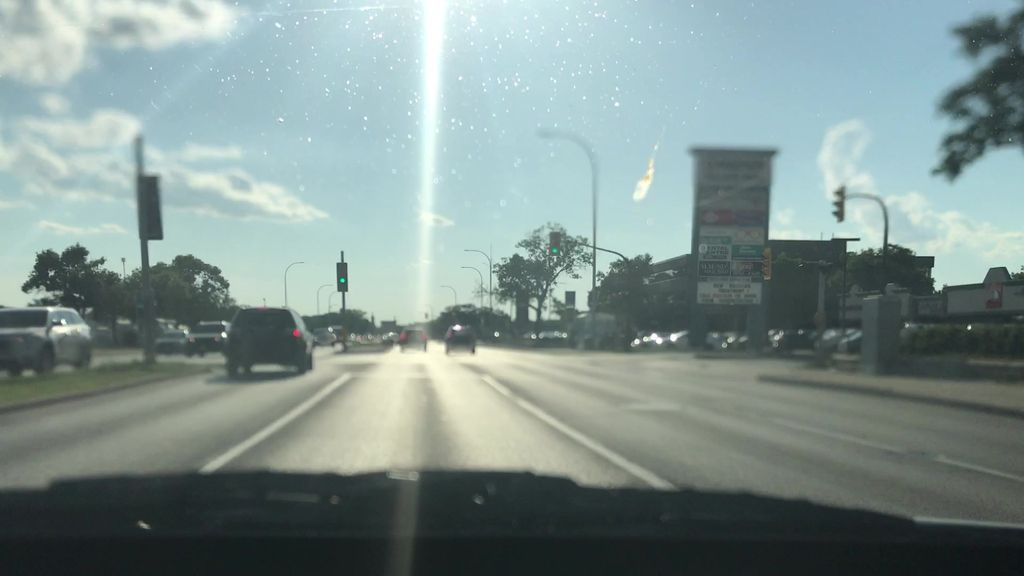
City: winnipeg